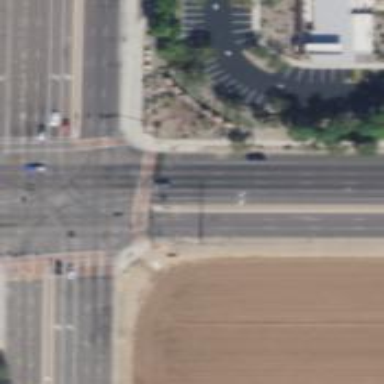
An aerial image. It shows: Asphalt footway with marked crossing lines.